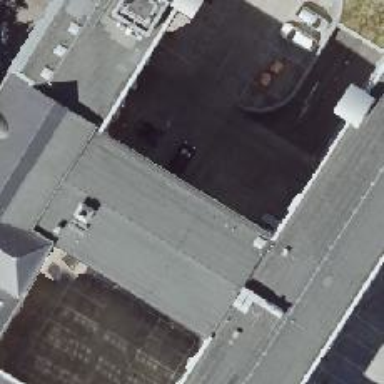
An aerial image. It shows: Driveway tunnel that serves as building passage.